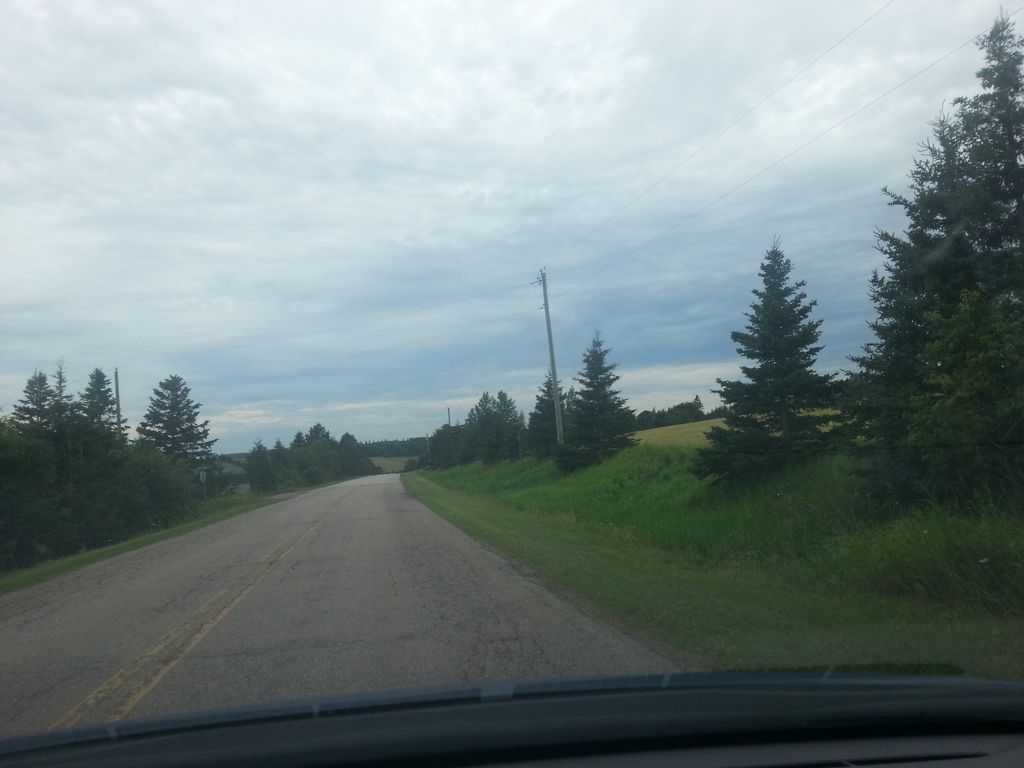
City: charlottetown